Field crop: tomato
Growth stage: 1
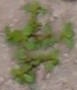
Species: portulaca